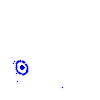
Particle: electron